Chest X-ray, AP view. Patient: 61 years old, sex M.
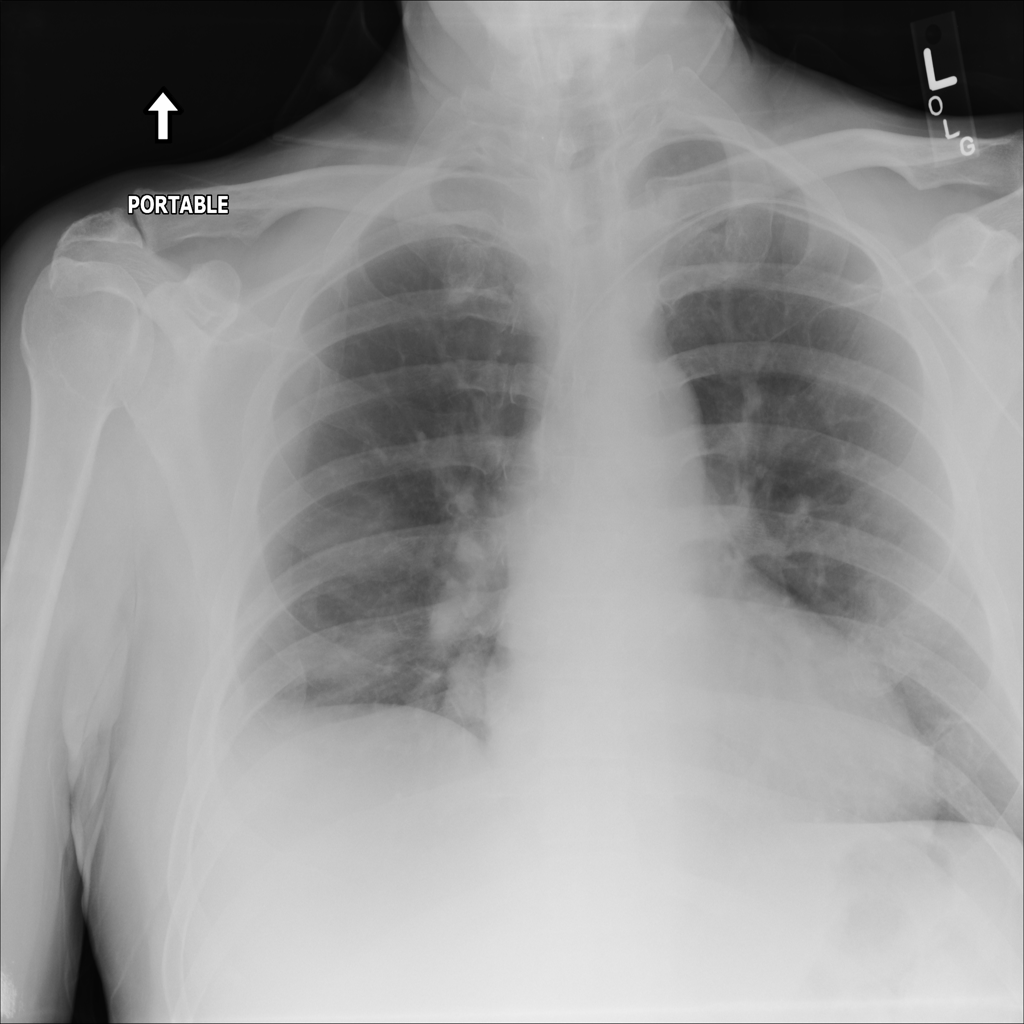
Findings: Mass